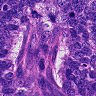
Metastatic tissue present: yes